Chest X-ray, AP view. Patient: 20 years old, sex M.
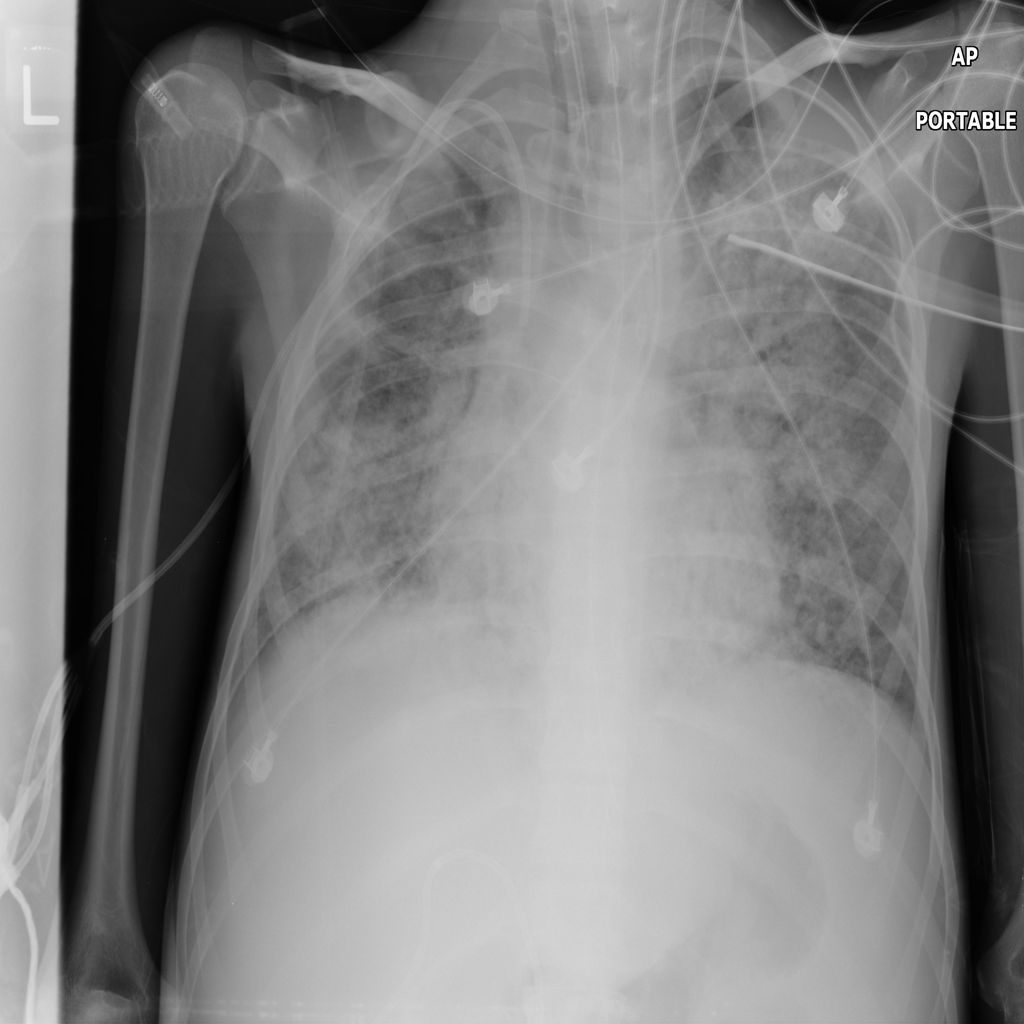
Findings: Edema